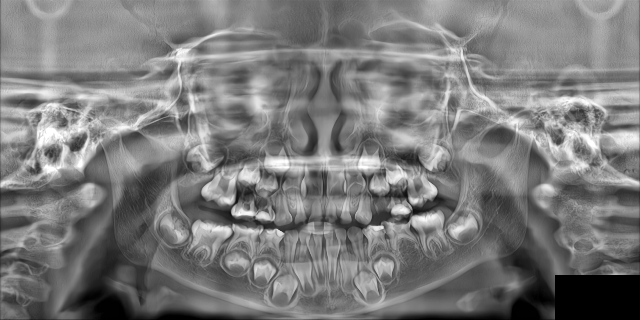
child